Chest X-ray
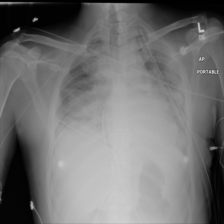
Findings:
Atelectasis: negative
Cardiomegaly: negative
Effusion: positive
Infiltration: negative
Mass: negative
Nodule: negative
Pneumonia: negative
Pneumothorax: negative
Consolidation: negative
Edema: negative
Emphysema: negative
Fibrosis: negative
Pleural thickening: negative
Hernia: negative